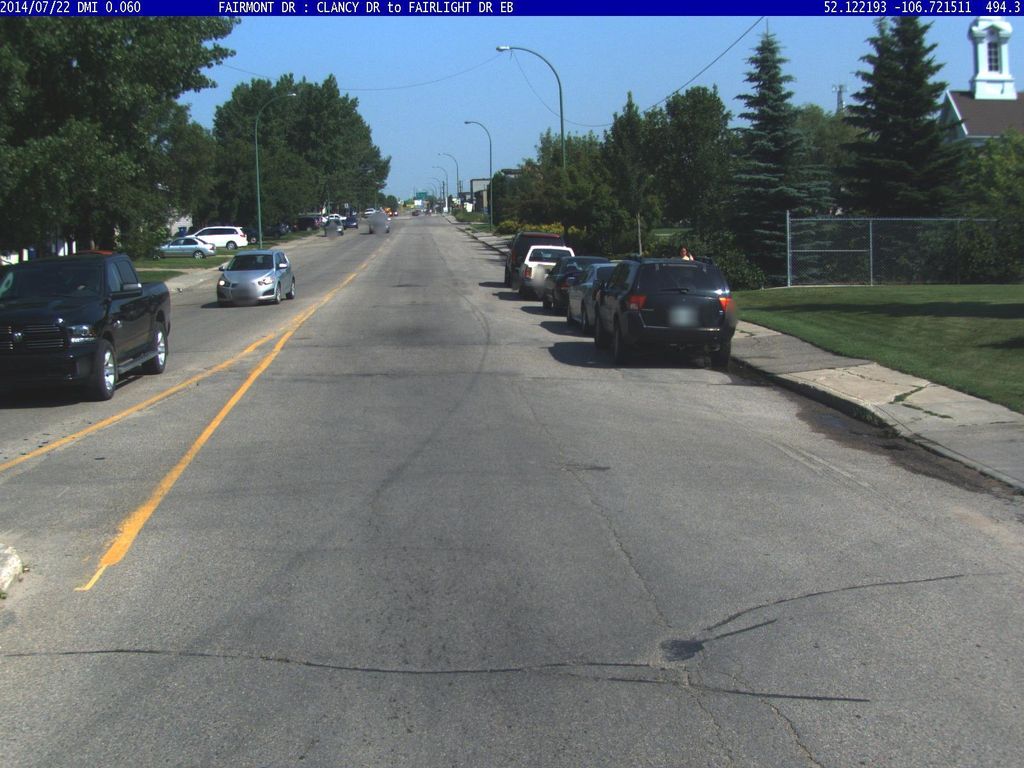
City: saskatoon